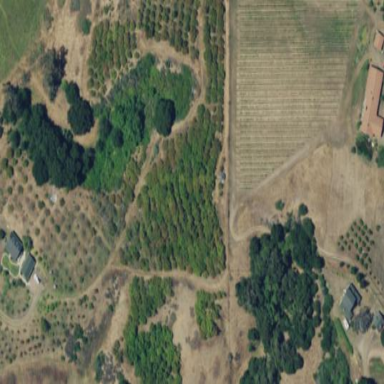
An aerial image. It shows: Orchard.